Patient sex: M
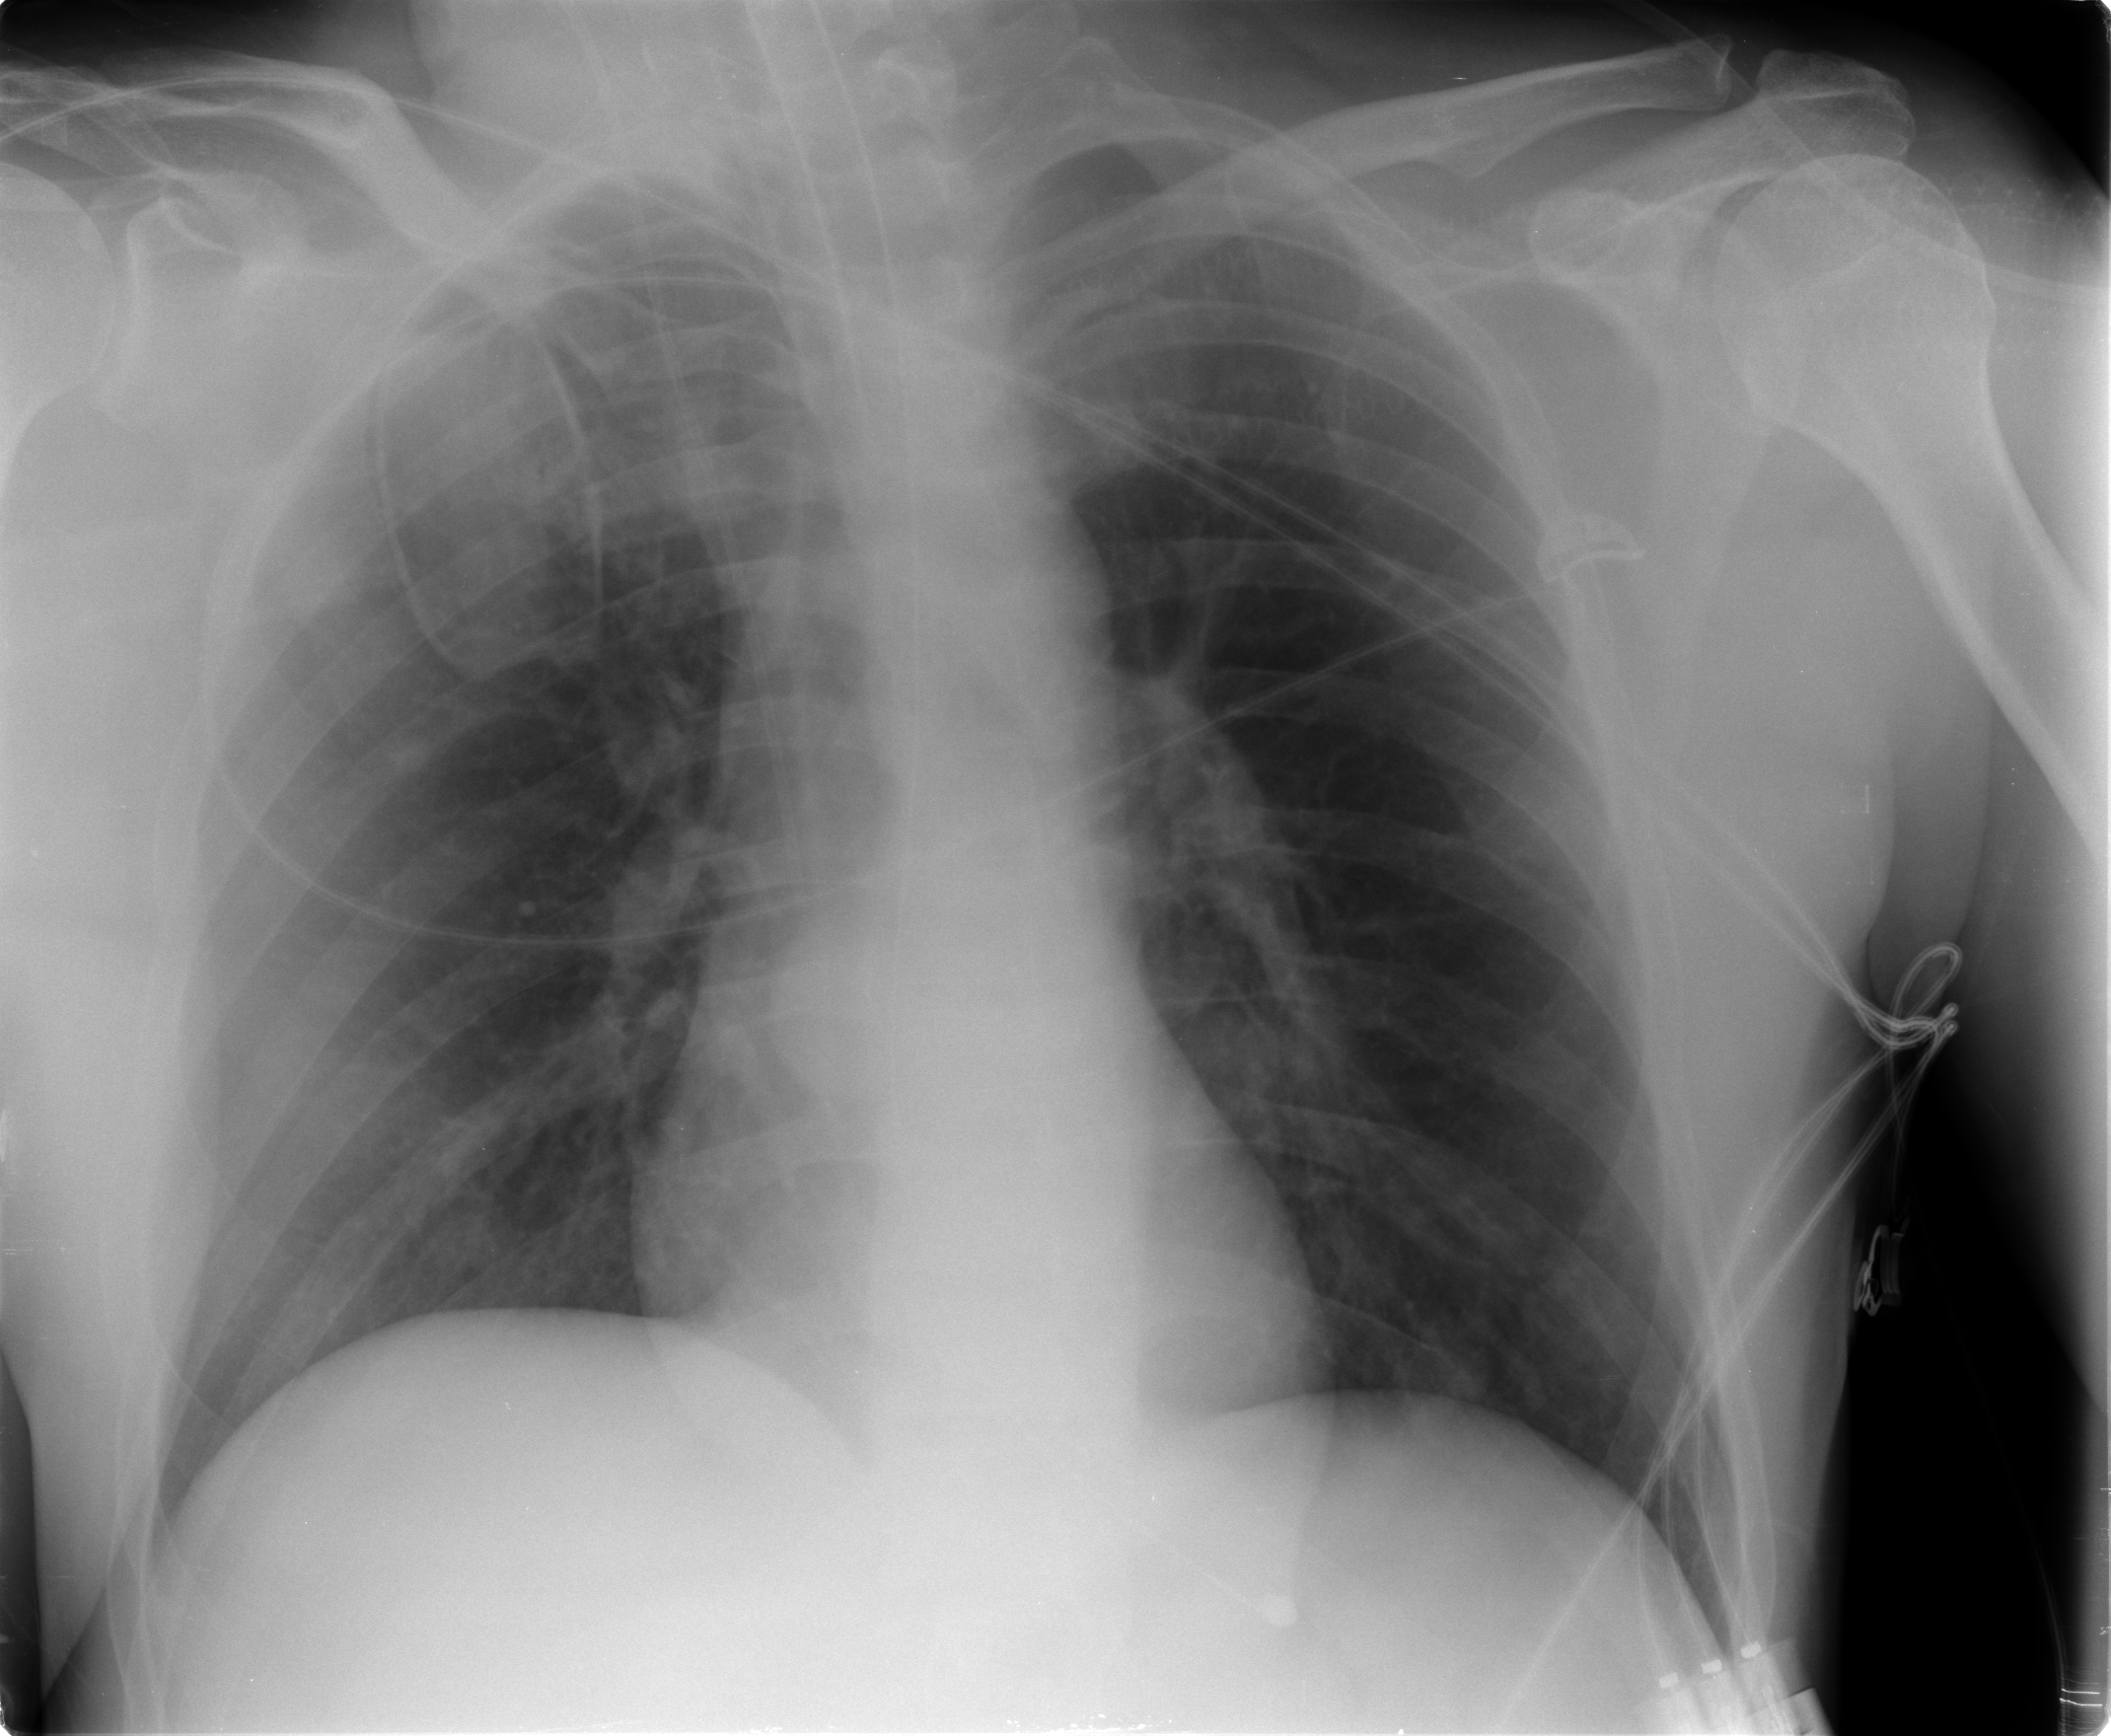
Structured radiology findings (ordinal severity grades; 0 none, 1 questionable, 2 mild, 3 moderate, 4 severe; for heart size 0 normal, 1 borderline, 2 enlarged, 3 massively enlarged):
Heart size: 0
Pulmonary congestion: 0
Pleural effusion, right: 0
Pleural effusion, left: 0
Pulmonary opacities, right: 0
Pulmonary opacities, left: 0
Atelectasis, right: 2
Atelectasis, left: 0